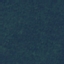
Land use / land cover: Forest